Question: See screen shot.
Is it possible to do any sort of organising in the solution explorer view for a large project. For example in my report manager view I am able to put all Dashboards and related reports into a folder to help organise but it seems like in solution explorer I have to have a long unorganised list. Sub folders here would be great?

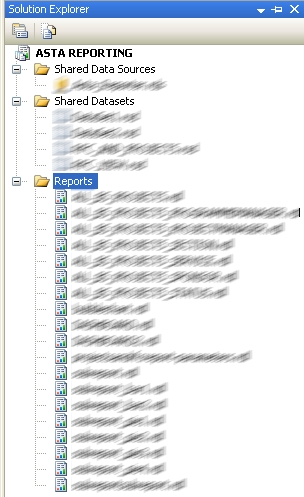
Answer: [You've touched on one of my frustrations with SSRS report authoring.]
No, BIDS doesn't support the organization of reports into folders within one project.
The [mediocre] work-around is that you can have multiple SSRS projects in one solution. If you're not familiar with this, use the File Menu in BIDS, and select "Add -> New Project..." to add a separate project to your solution. The Solution Explorer you show above will add a level above the current report project with the new project above or below your existing report.
Sure seems like it would be an easy add for the product team. I haven't yet looked at SSRS 2012, to see if this is in the VS2010 environment.